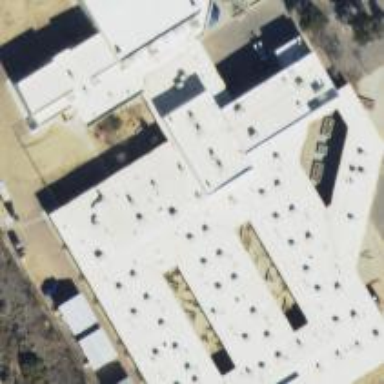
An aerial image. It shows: School building.